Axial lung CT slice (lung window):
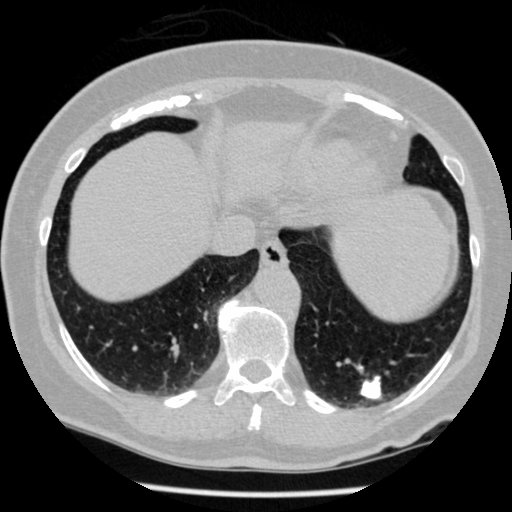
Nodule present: yes
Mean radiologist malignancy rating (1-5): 2.75